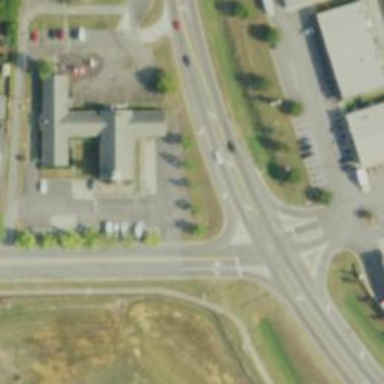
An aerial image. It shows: Asphalt road with secondary link designation.